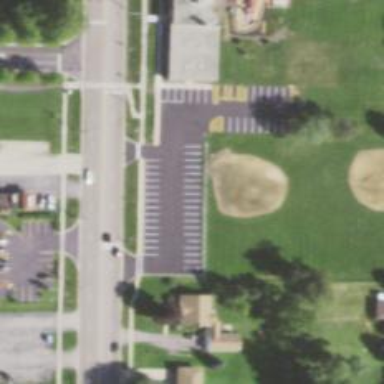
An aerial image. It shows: Parking area with surface.